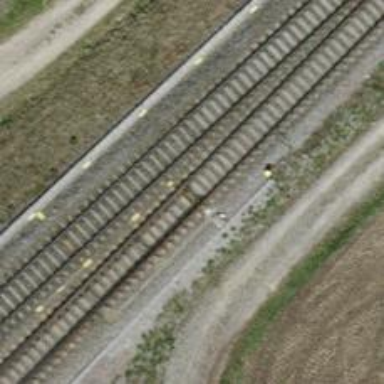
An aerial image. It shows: Rail siding with electrified tracks using contact line.